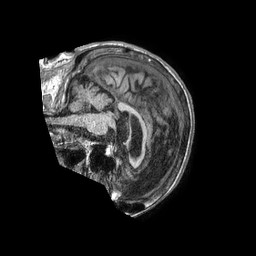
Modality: T1w
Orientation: sagittal
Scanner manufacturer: philips
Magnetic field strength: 1.5 T
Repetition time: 0.007804 s
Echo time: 0.003591 s